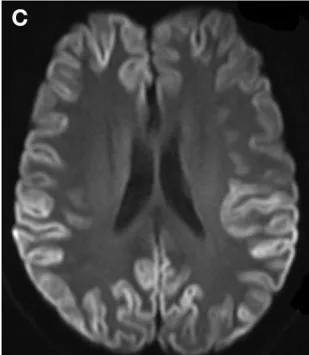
The diffusion-weighted imaging (DWI;. Shows the typical features of "cortical ribboning" in the cortex and subcortex of bilateral frontal, temporal, and occipital lobes on DWI.
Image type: radiology (mri)